Aerial crown-view tile of a tropical tree (Barro Colorado Island, Panama), acquired 20250124:
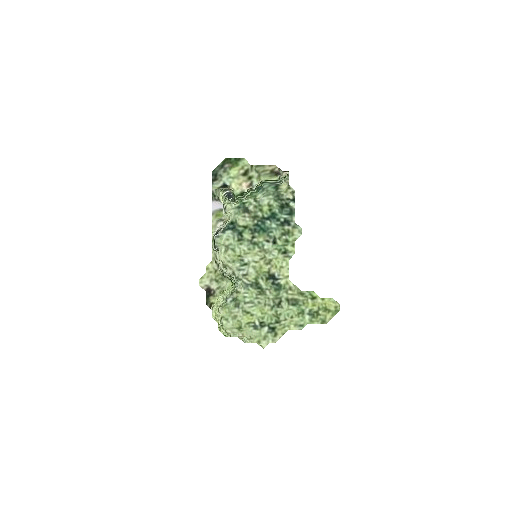
Species: Cecropia insignis
GBIF accepted scientific name: Cecropia insignis
Crown area: 23.019 m²